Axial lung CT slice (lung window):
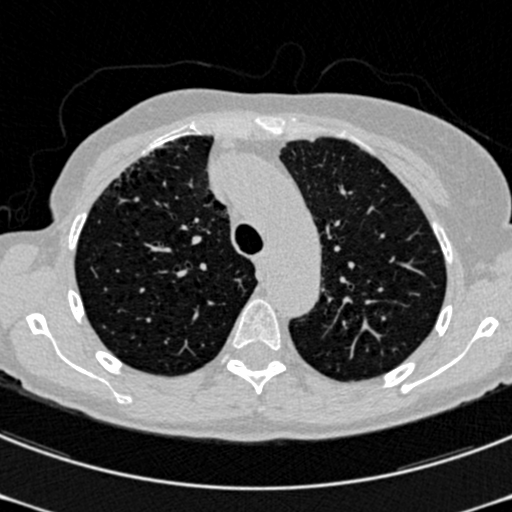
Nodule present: no